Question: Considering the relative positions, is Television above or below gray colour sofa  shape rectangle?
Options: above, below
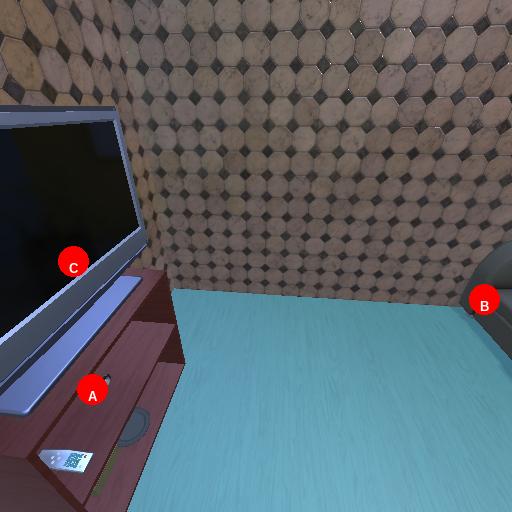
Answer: above